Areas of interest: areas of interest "Airport"
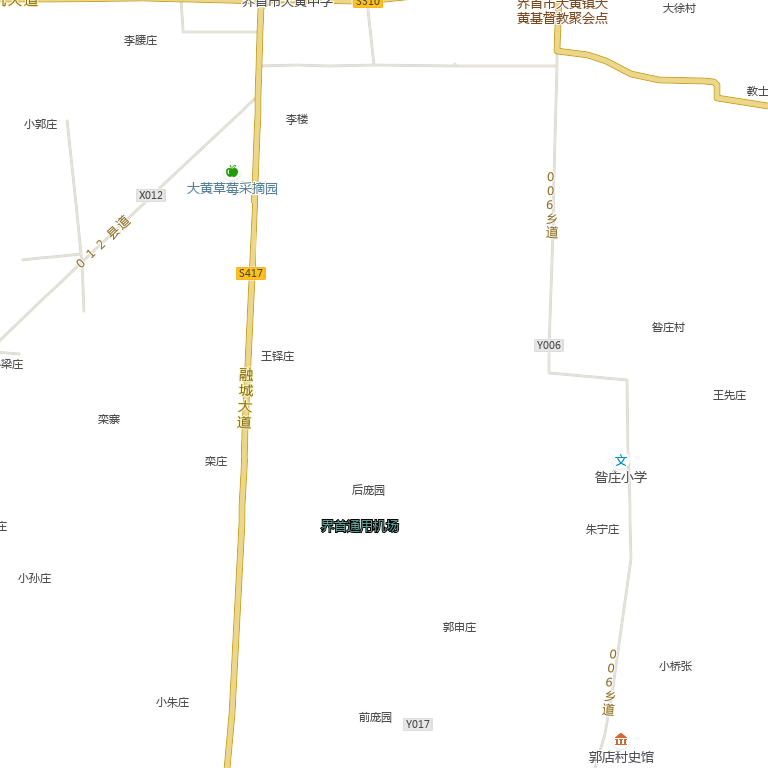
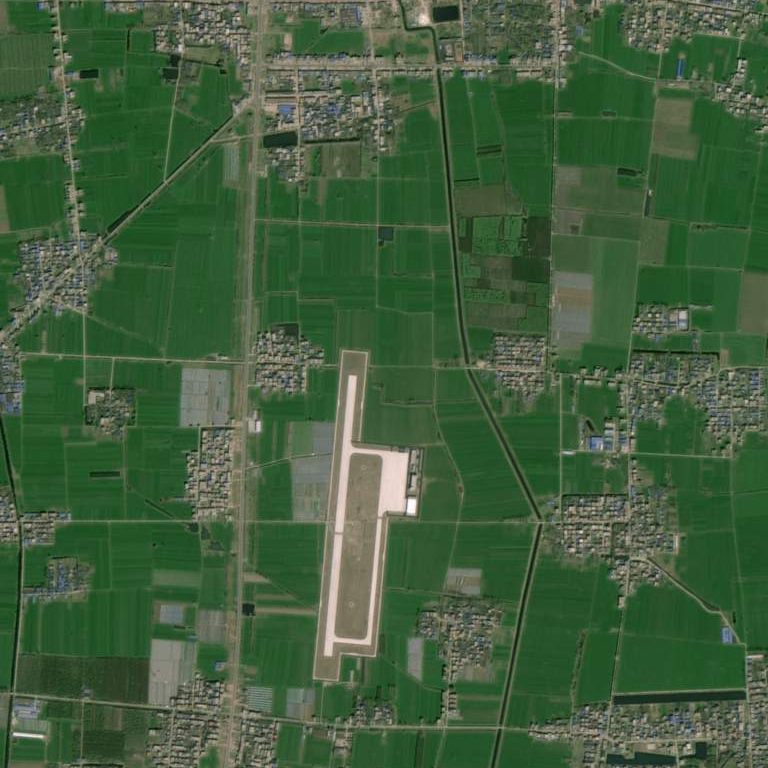